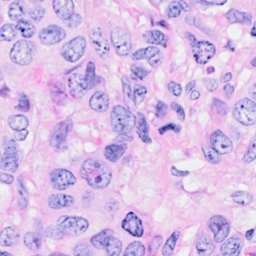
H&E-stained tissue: Breast